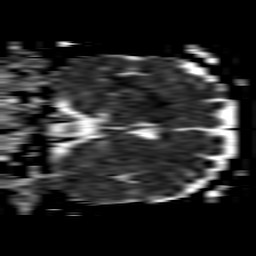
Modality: ADC
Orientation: coronal
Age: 57
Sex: male
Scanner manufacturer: philips
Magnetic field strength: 1.5 T
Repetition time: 3.4 s
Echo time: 0.06922 s